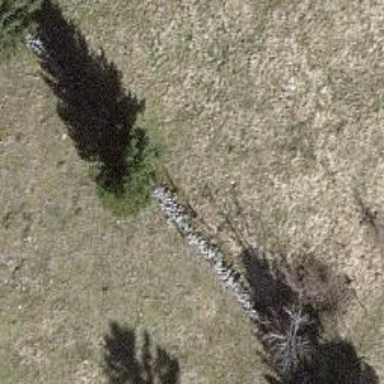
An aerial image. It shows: Dry stone wall barrier.